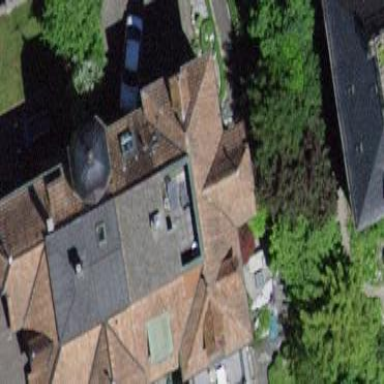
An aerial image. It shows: Building with saltbox-shaped roof made of roof tiles.